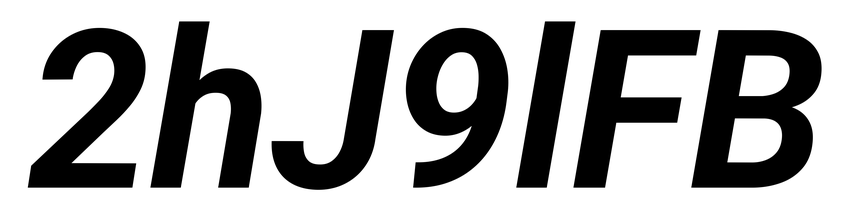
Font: Roboto-Italic_Bold_Italic